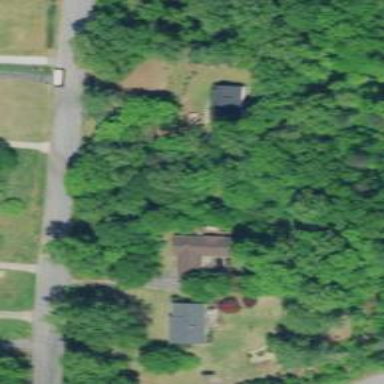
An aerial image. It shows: Driveway.